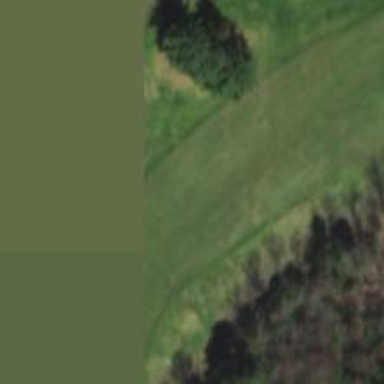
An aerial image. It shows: Golf hole.